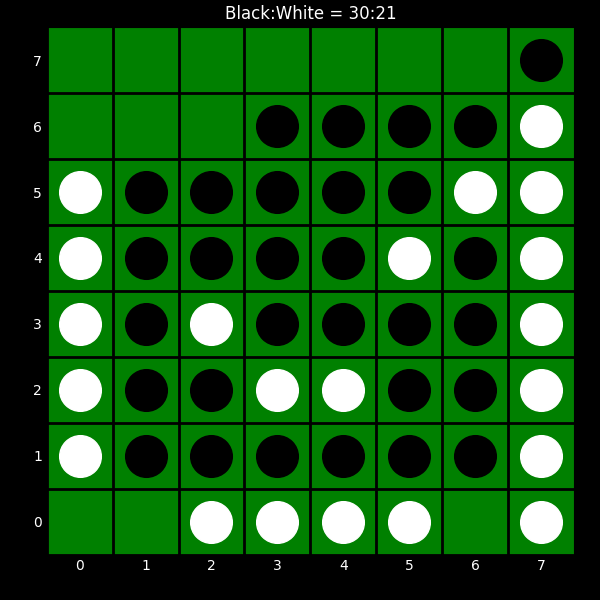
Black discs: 30
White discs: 21